Question: Please help me to create layout as specified on image below.
I have tried to achieve it but my knowledge of CSS is not enough and layout has to be done ASAP... I tried to play with CSS attributes like float, overflow, position:absolute, relative, etc but results were disappointing - divs overflow with each other, don't position properly and so on. Each div contains a lot of content - other divs, images, lists, etc.
Desired result:

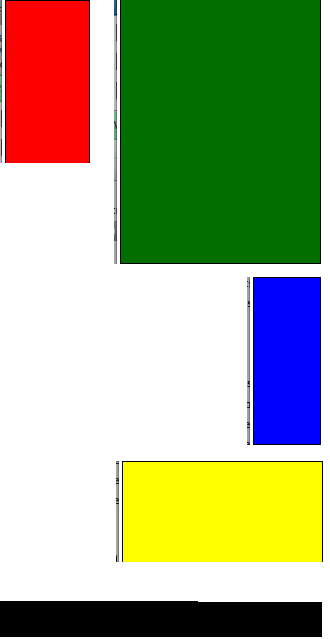
Answer: '''
<div style="float: left; width: 100px; height: 200px; background: #f00;">content...</div>
<div style="float: right; width: 200px; height: 300px; background: #0f0;">content...</div>
<div style="clear: both;"></div>
<div style="float: right; width: 100px; height: 300px; background: #00f;">content...</div>
<div style="clear: both;"></div>
<div style="float: right; width: 500px; height: 200px; background: #ff0;">content...</div>
<div style="clear: both;"></div>
<div style="width: 100%; height: 100px; background: #000;">content...</div>
'''